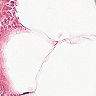
Metastatic tissue present: no